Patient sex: F
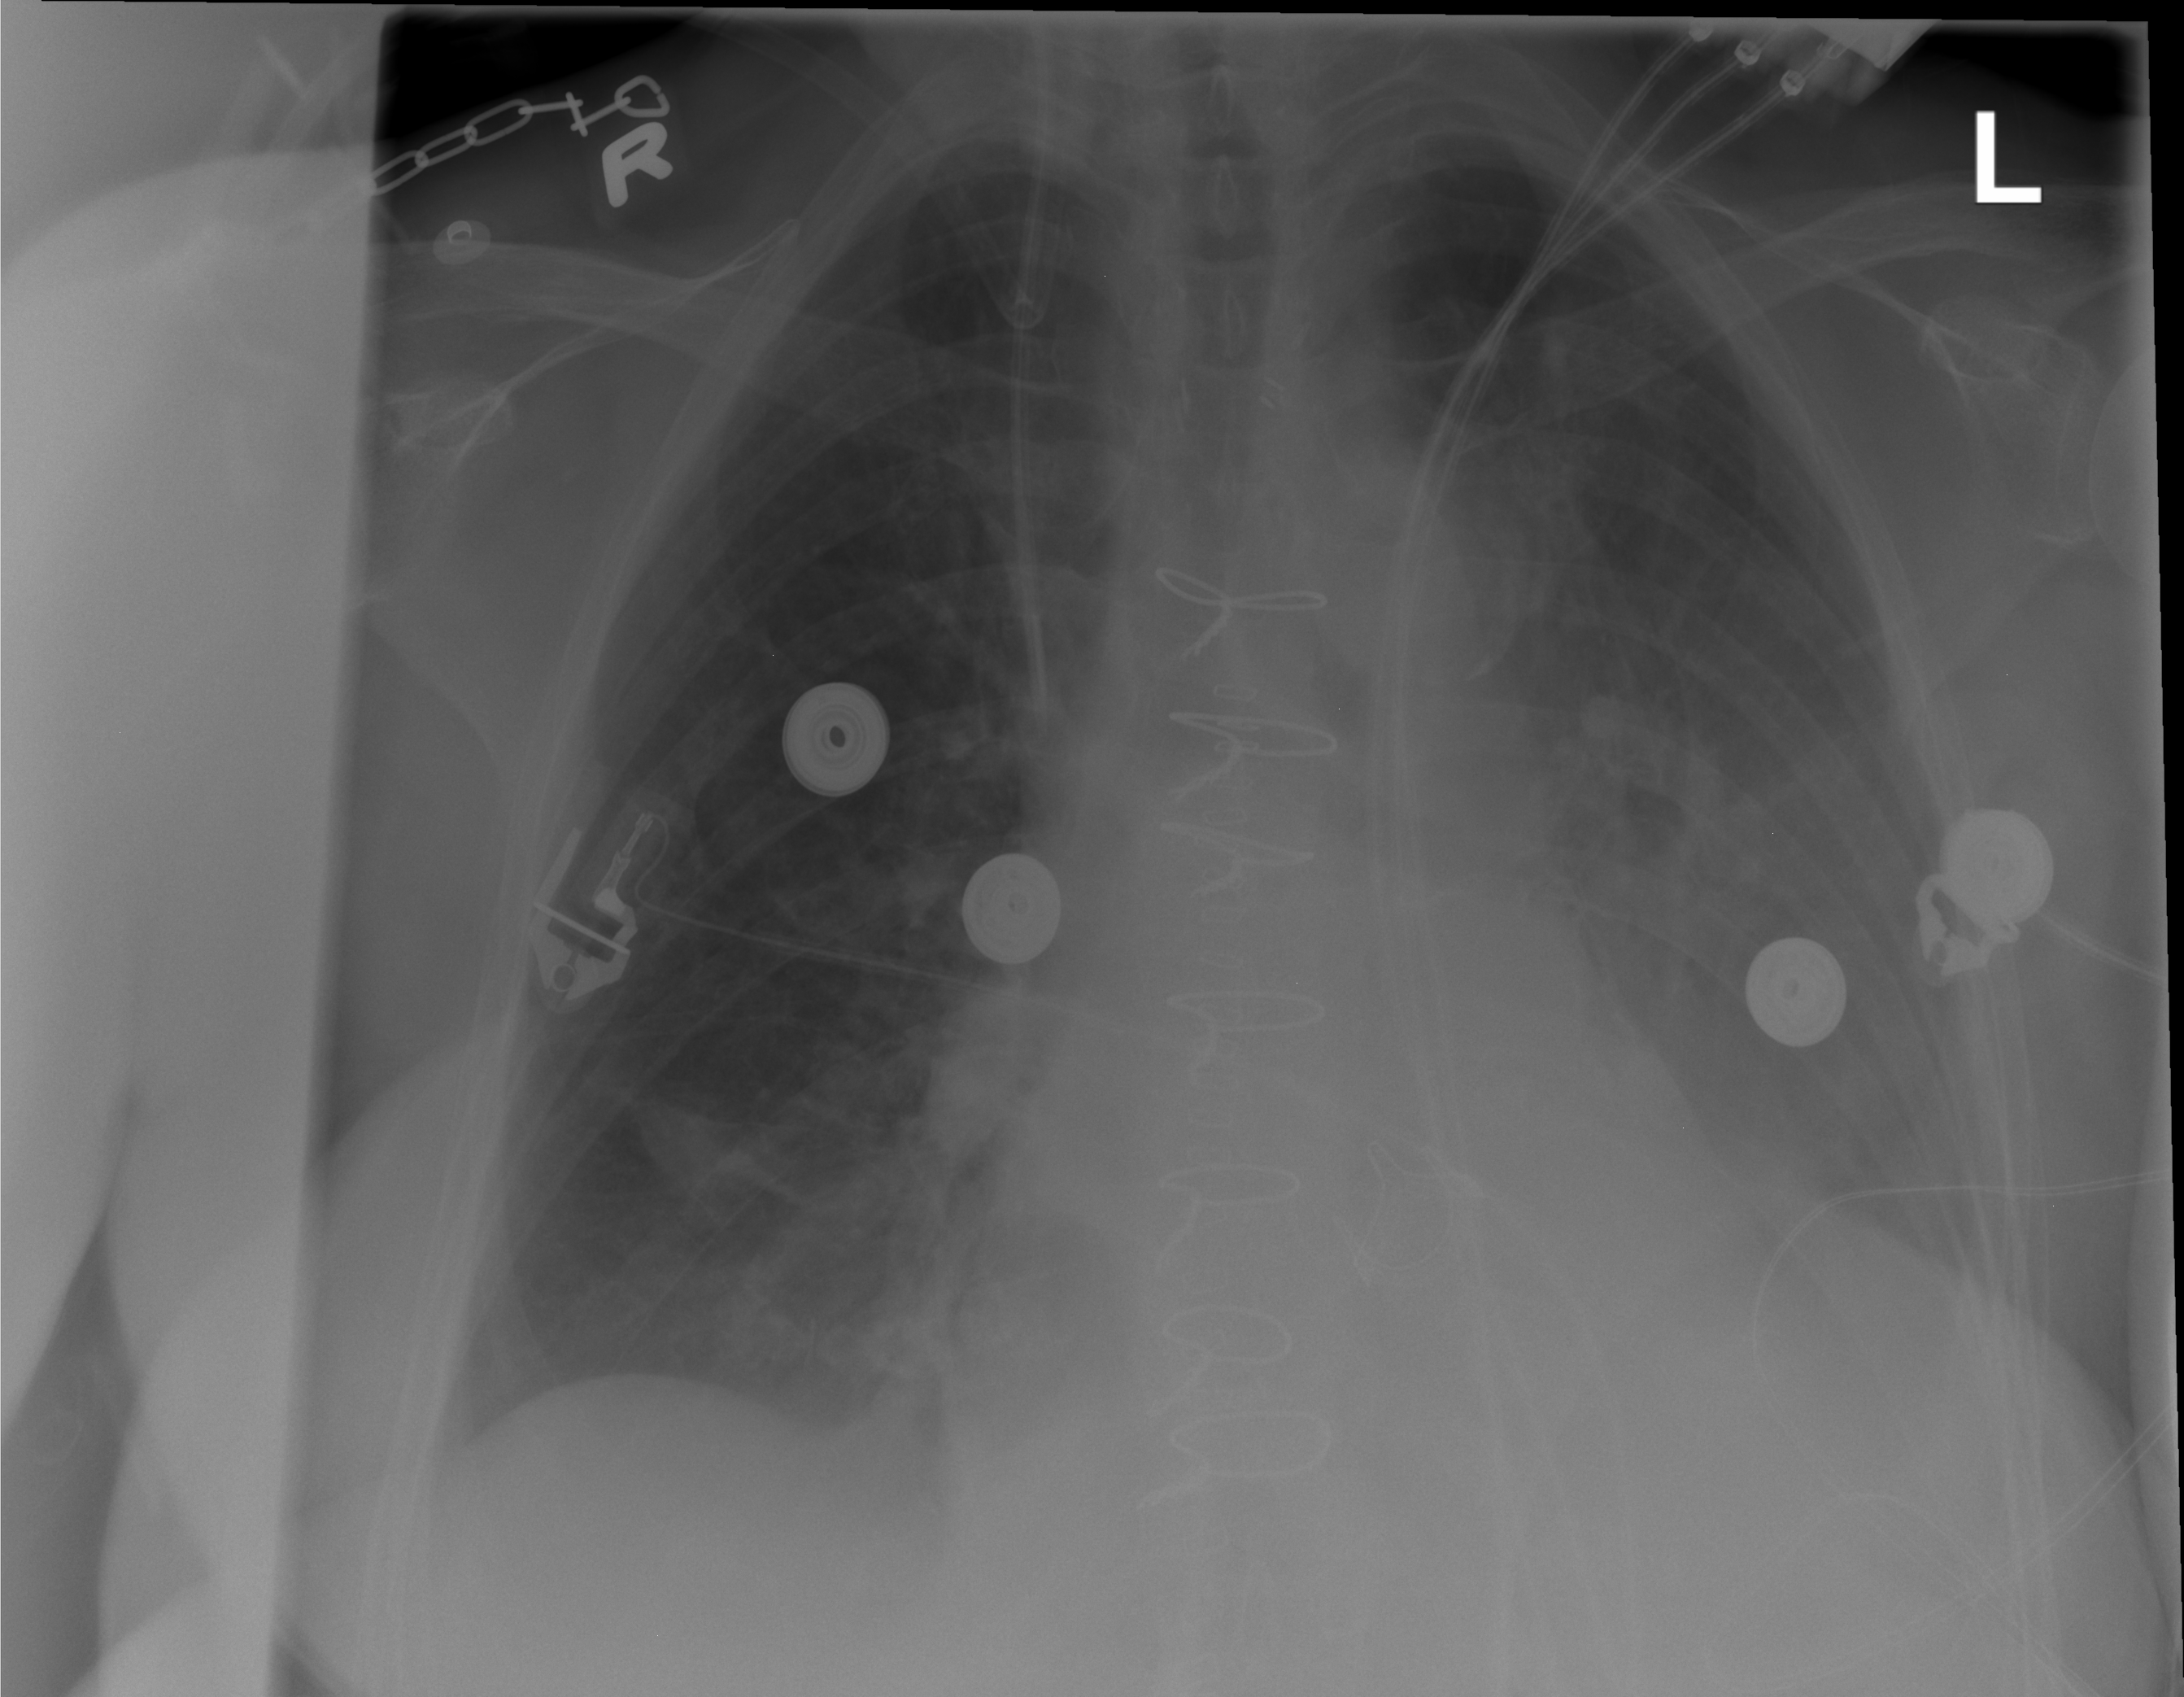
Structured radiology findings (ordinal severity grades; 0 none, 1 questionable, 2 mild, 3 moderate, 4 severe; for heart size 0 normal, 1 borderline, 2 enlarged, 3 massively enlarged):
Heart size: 1
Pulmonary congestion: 0
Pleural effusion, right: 0
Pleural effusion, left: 2
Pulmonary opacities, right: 2
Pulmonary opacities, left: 2
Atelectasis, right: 2
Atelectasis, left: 2